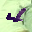
Label: 4